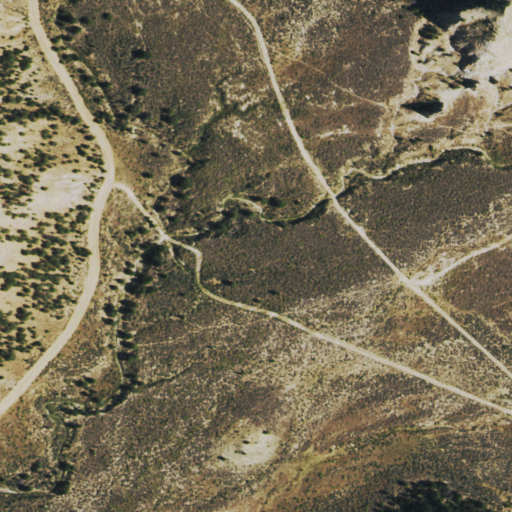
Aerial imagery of valley in Colorado named East Tschuddi Gulch containing shrub and evergreen forest